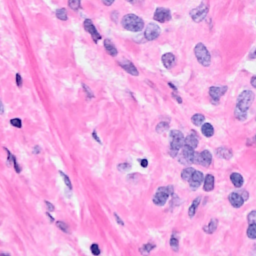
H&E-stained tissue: Breast